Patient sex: M
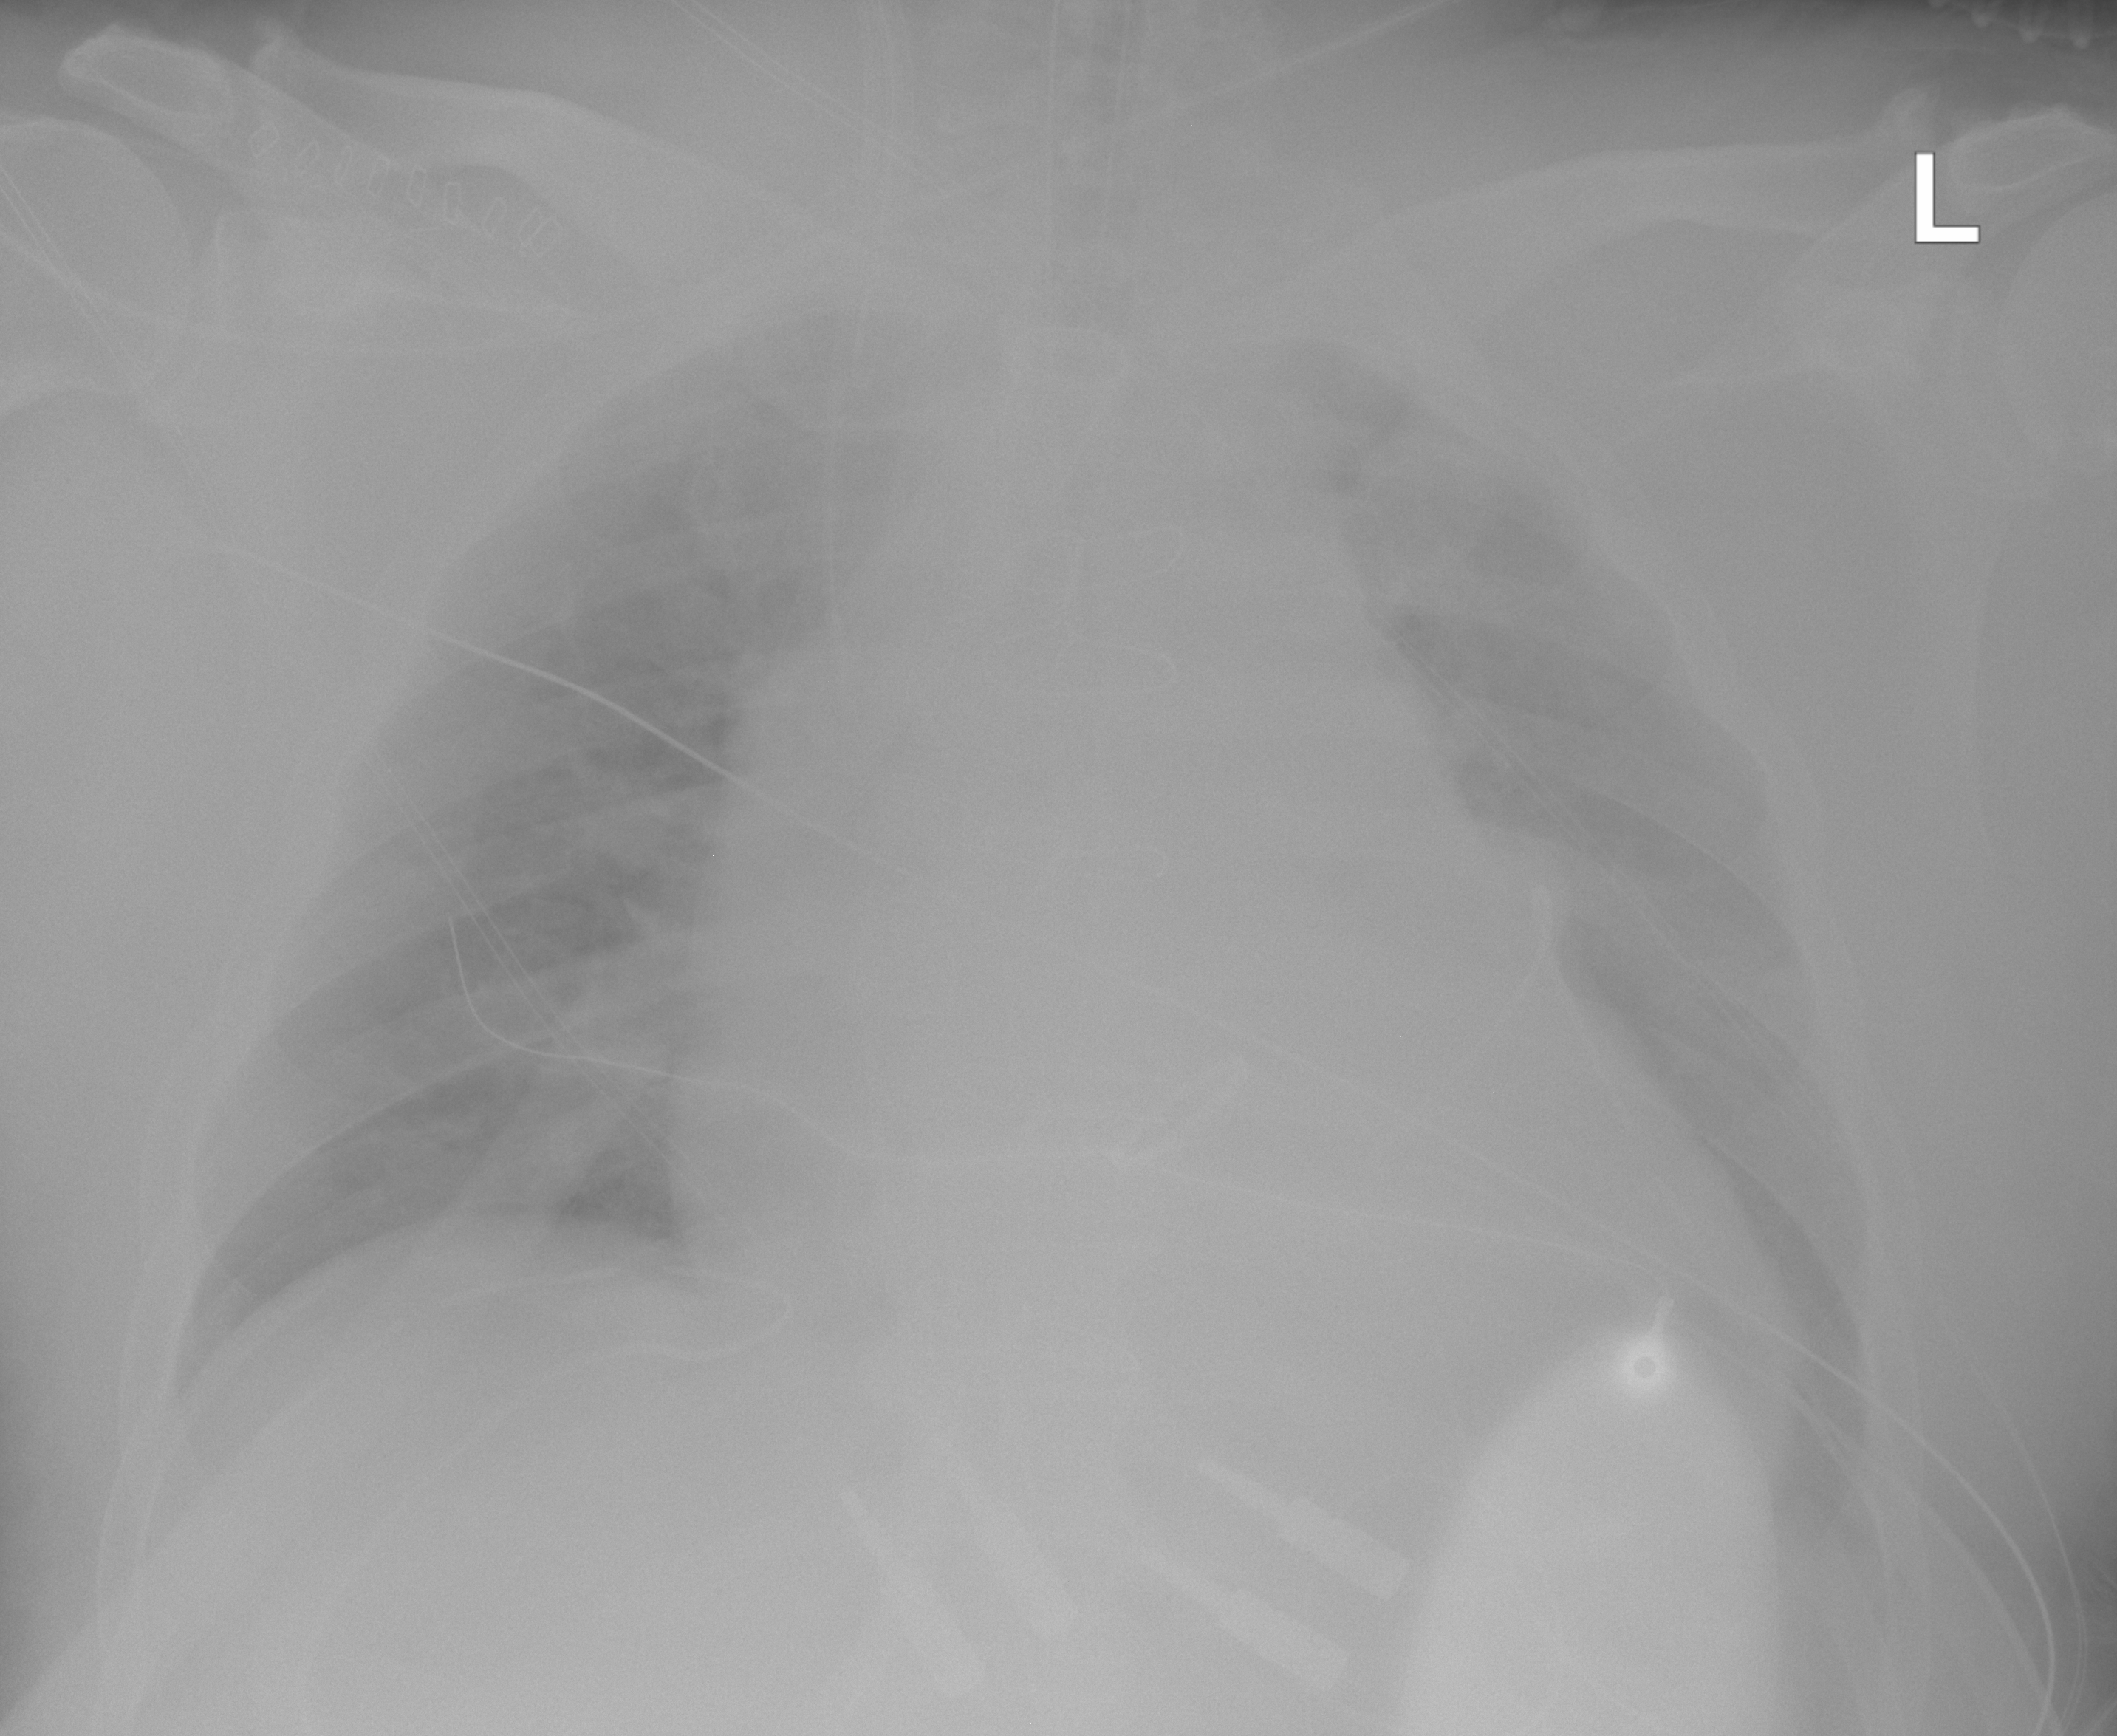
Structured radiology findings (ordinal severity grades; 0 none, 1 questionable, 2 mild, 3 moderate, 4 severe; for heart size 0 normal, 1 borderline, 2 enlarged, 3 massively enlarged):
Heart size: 2
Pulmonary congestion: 2
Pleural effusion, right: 0
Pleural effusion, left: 0
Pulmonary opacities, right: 0
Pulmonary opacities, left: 0
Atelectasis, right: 0
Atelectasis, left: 0